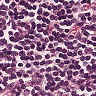
Metastatic tissue present: no